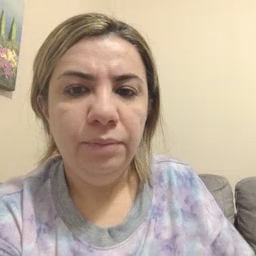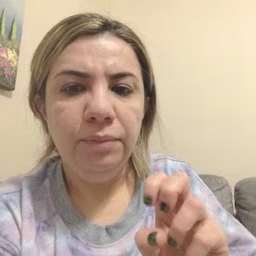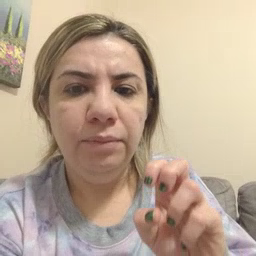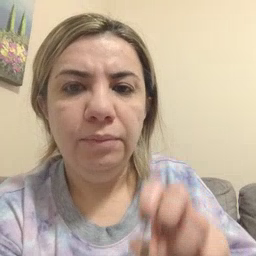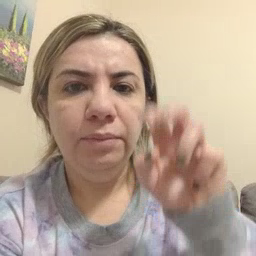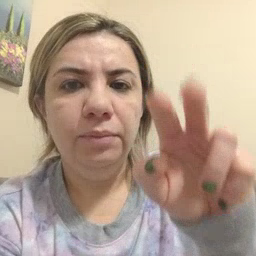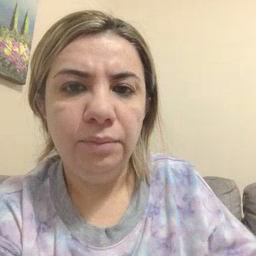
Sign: jump